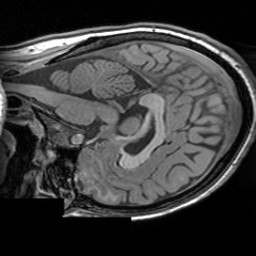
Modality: T1w
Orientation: sagittal
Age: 21
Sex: female
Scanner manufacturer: siemens
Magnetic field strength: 3 T
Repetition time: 1.63 s
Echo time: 0.00311 s